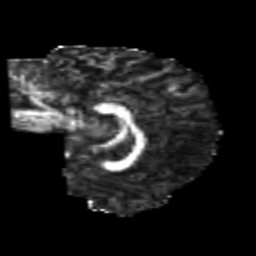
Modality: FA
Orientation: sagittal
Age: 20
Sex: female
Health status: healthy
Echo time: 0.074 s